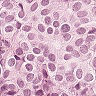
Metastatic tissue present: yes